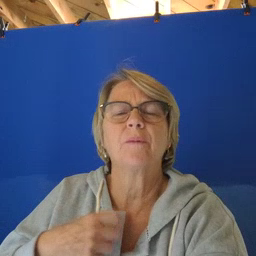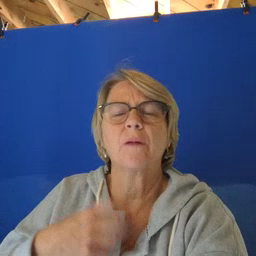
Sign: zipper